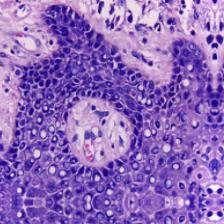
Diagnosis: OSCC